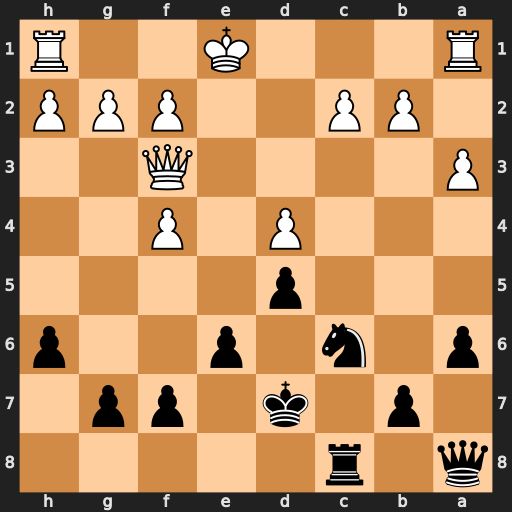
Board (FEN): q1r5/1p1k1pp1/p1n1p2p/3p4/3P1P2/P4Q2/1PP2PPP/R3K2R
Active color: b
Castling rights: KQ
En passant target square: -
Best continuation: Nxd4 Qd3 Nxc2+ Ke2 Nxa1